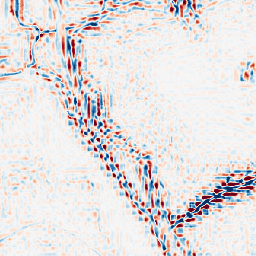
Category: wavelet
Decomposition family: wavelet_reverse_biorthogonal
Decomposition parameters: wavelet: rbio3.5
level: 3
Upsampling method: linear_exact
Upsampling parameters: scale: 8
Upsampling scale: 8